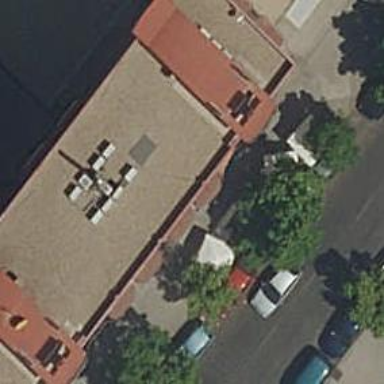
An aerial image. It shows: Bar.